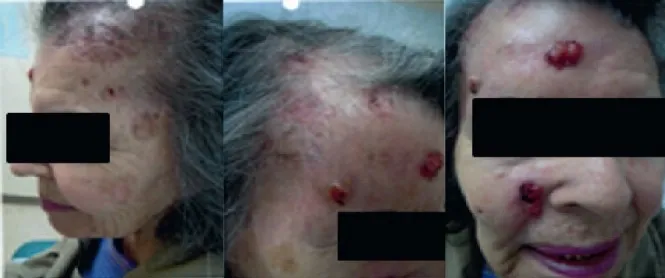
Before treatment: multiple lesions in the face and scalp are noted, consistent with extensive BCC.
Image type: medical_photograph (skin_photograph)